Question: I am adding EF6 and trying to recreate the model of my legacy db. I am also making a WCF web service. There are way too many fields, so I've minimized the example to better pinpoint the problem.
I am trying to enter some data into the database for an Order. The Order includes OrderLines and each OrderLine can have licenses. OrderLine is one to many on rare occasions so I have to do one to many. If one OrderLine and License is for a part, the next OrderLine and License is for Maintenance for that part. The part license must link to the maintenance license.

ParentLicenceId is the issue. In my legacy db, there is the relationship between one License and another License that is of PartType Maintenance. So if a customer buys Part X, they might by 1 year of maintenance for Part X. So the Part X Maintenance License will list the Part X license as it's parent.
'''
using OrderExample;
using System;
using System.Collections.Generic;
namespace OrderExampleCmd
{
class Program
{
static void Main()
{
var omc = new OrderExampleEntities();
var order = new Order
{
OrderNumber = new Guid().ToString(),
OrderLines = new List<OrderLine>()
};
// Maitenance
var orderLine1 = new OrderLine
{
OrderLineNumber = 1,
Licenses = new List<License>()
};
var orderLine1License = new License
{
LicenseType = "Maintenance"
};
orderLine1.Licenses.Add(orderLine1License);
// Part
var orderLine2 = new OrderLine
{
OrderLineNumber = 2,
Licenses = new List<License>()
};
var orderLine2License = new License
{
LicenseType = "Part",
MaintenanceLicense = orderLine1License
};
orderLine1License.PartLicenses.Add(orderLine2License);
order.OrderLines.Add(orderLine1);
order.OrderLines.Add(orderLine2);
omc.Orders.Add(order);
omc.SaveChanges();
}
}
}
'''
There error message occurs at omc.SaveChanges() and is this:
Unable to determine the principal end of the 'OrderExampleModel.LicenseParentLicense' relationship. Multiple added entities may have the same primary key.
I have tried:
1. Multiple added entities may have the same primary key but I am already using the object property and not the id property.
I've gone through several other articles. I'm hoping there is just some advanced setting I need to apply.
How do I get past this error to save these changes?
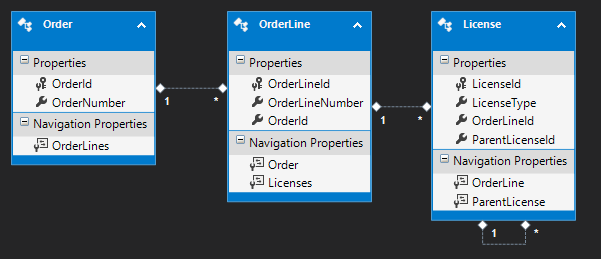
Answer: The error is caused by temporary non unique primary keys detected in the attached entities. You need to assign temporary primary keys and foreign keys for order lines.
> When a new entity is created, the Entity Framework defines temporary
key and sets the IsTemporary property to true. When you call the
SaveChanges method, the Entity Framework assigns a permanent key and
sets the IsTemporary property to false. - <URL>
By default 'orderLine1' and 'orderLine2' have the same temporary primary keys that are 0 (default value of integer), you need to set them temporary to prevent 2 order lines have the same temporary id (that is 0).
'''
orderLine1.OrderLineId = 1;
orderLine1License.OrderLineId = 1;
orderLine2.OrderLineId = 2;
orderLine2License.OrderLineId = 2;
'''